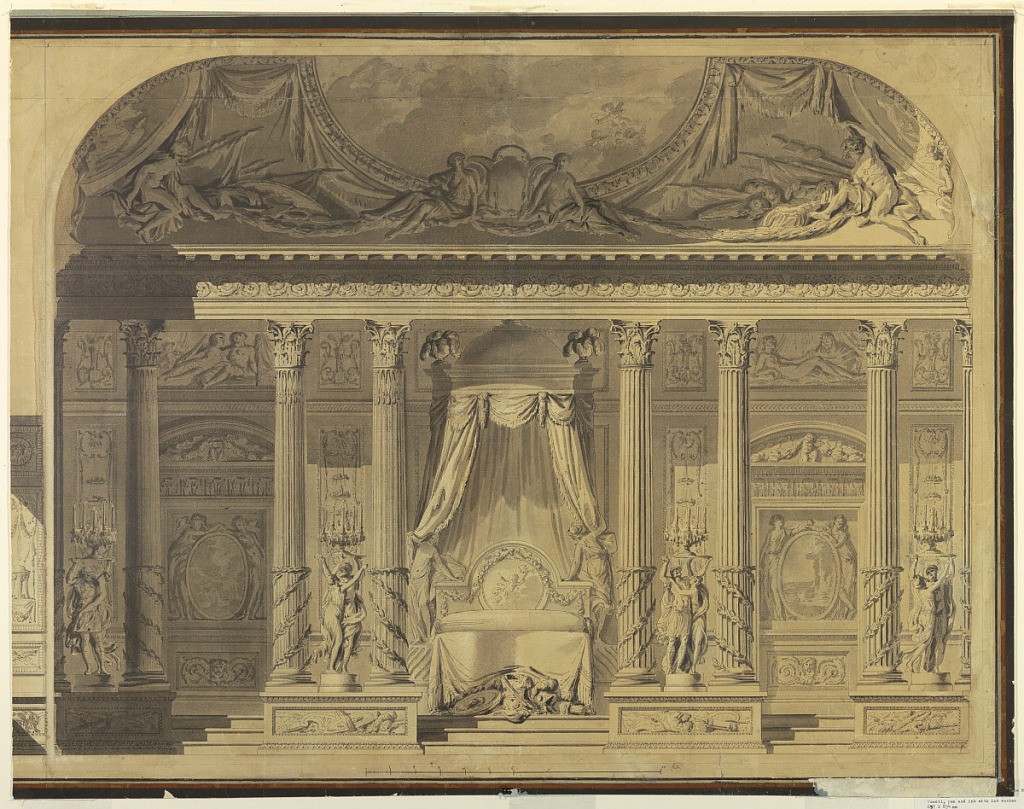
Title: Design for a Bedroom, Hotel de Mailly-Nesle, Paris
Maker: Gilles Paul Cauvet, French, 1731–1788
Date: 1770–80
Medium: Pen and black ink, brush and wash, over black chalk on paper, lined with two sheets of heavy paper and framed with blue paper colored black and strips of gold paper
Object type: Drawing
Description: Design for a bedroom.  Only the main wall is depicted.  Three steps lead up to an alcove, the center of which is occupied by a bed.  The bed is framed by a drapery, pulled back by two female statues.  Unevenly spaced columns support the front entablature.  Four candelabra stand between the columns.  The candelabra are composed of a warrior and a girl supporting trays with candlesticks.  The wall behind is richly ornamented with reliefs.  Two main relief panels show two figures leaning against large oval medallions.  At the top, is a part of a curved ceiling, showing two captives and trophies of weapons, two girls beside an escutcheon, a segment of a painting, the sky, and putti.  At the far left is shown a small fragment of the elevation of the alcove niche and a part of a wing of a folding door.  At the bottom of the composition is an indication of the scale: 12 Pieds.